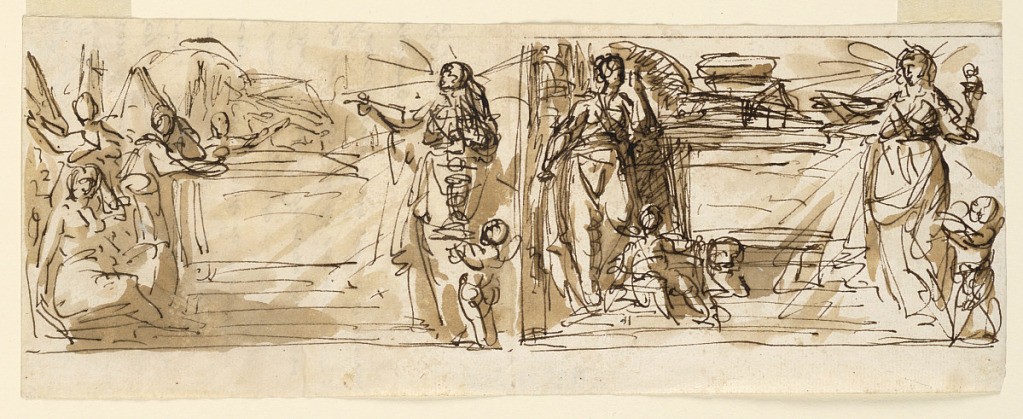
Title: Sarcophagus and allegorical figures
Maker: Giuseppe Barberi, Italian, 1746–1809
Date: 1746–1809
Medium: Pen and brown ink, brush and brown wash on off-white laid paper
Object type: Drawing
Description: Sarcophagus and allegorical figures.